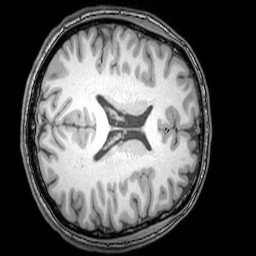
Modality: T1w
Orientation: axial
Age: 23
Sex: male
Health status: healthy
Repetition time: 0.081 s
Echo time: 0.037 s